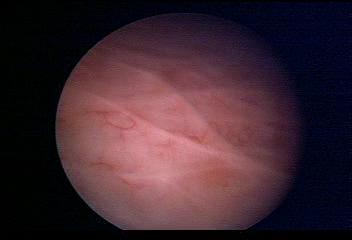
Modality: WLC
Class: Normal mucosa
Bladder cancer association: No